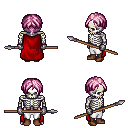
a pixel art fantasy rpg character, male body template, skeleton, red cape, white pants, pink parted hairstyle, metal gloves, brown shoes, spear, four views (front, back, left, right), 2x2 character sprite sheet, small pixel art, hard edges, no anti-aliasing